Field crop: tomato
Growth stage: 1
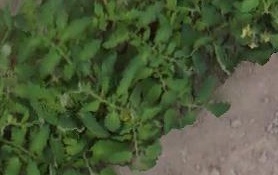
Species: tomato